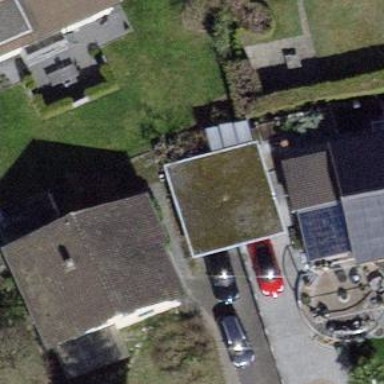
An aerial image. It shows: Garage building.